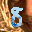
Label: 8